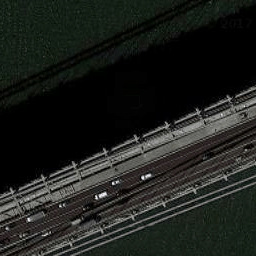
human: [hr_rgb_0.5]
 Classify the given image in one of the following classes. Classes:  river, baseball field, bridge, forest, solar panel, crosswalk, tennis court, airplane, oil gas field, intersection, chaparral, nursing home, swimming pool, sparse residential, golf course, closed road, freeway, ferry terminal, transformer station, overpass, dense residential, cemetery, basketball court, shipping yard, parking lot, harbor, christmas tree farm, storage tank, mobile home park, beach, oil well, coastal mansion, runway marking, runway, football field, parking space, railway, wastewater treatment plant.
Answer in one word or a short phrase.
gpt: bridge